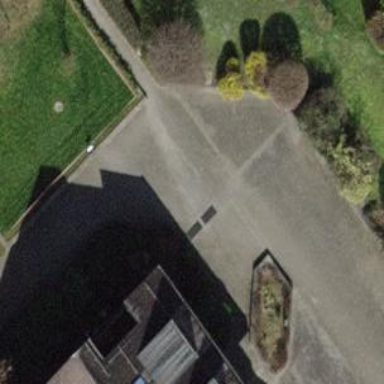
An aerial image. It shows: Footway surfaced with paving stones.